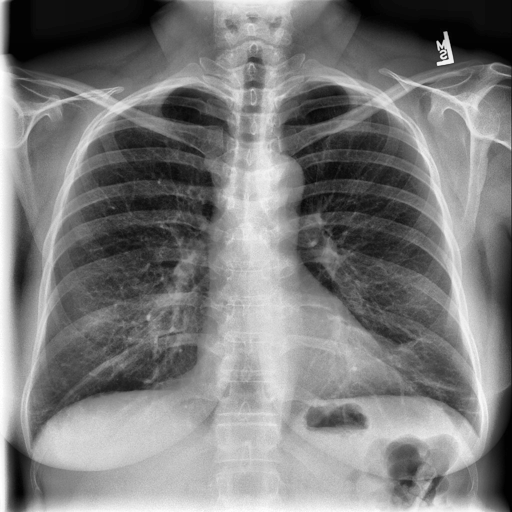
Finding: NORMAL